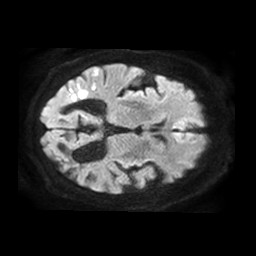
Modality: TRACE
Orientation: axial
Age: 74
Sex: female
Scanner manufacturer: philips
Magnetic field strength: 1.5 T
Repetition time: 3.479 s
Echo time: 0.07039 s